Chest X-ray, PA view. Patient: 65 years old, sex F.
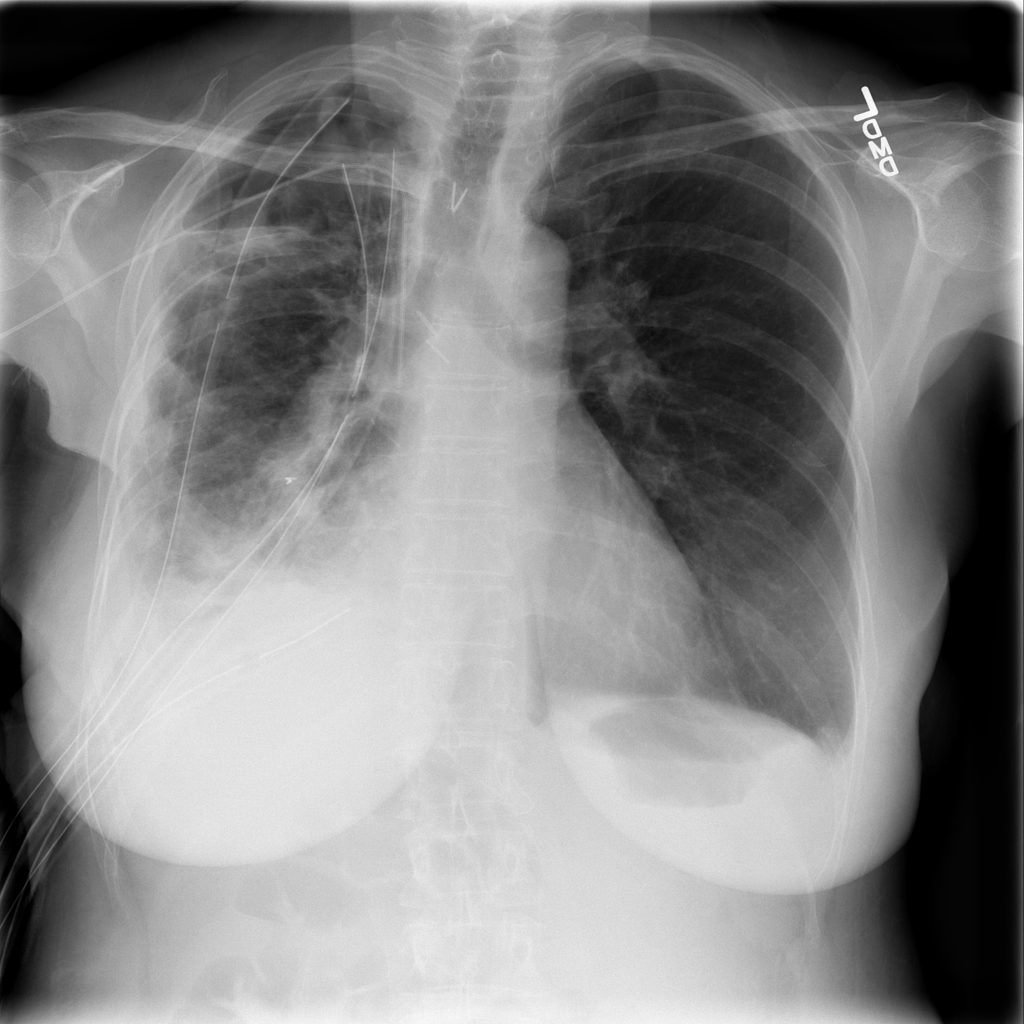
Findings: Infiltration